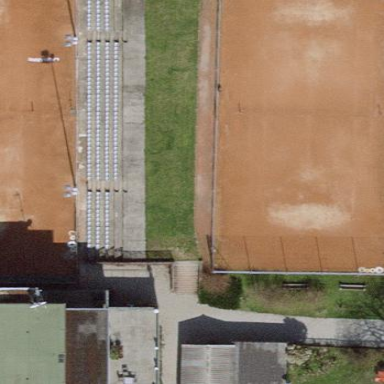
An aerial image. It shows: Tennis court on the leisure land pitch.